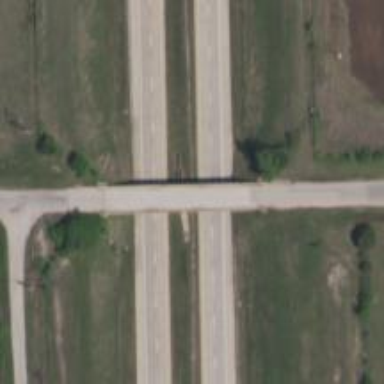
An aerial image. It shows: Motorway.